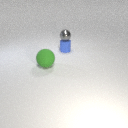
large green rubber sphere in front of small blue rubber cylinder